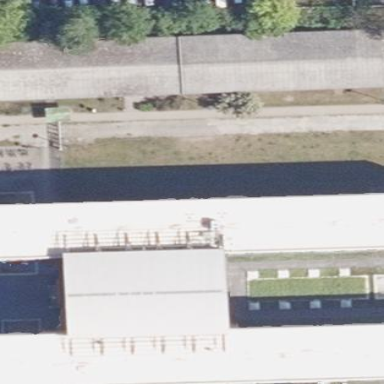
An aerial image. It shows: Office building.